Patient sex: M
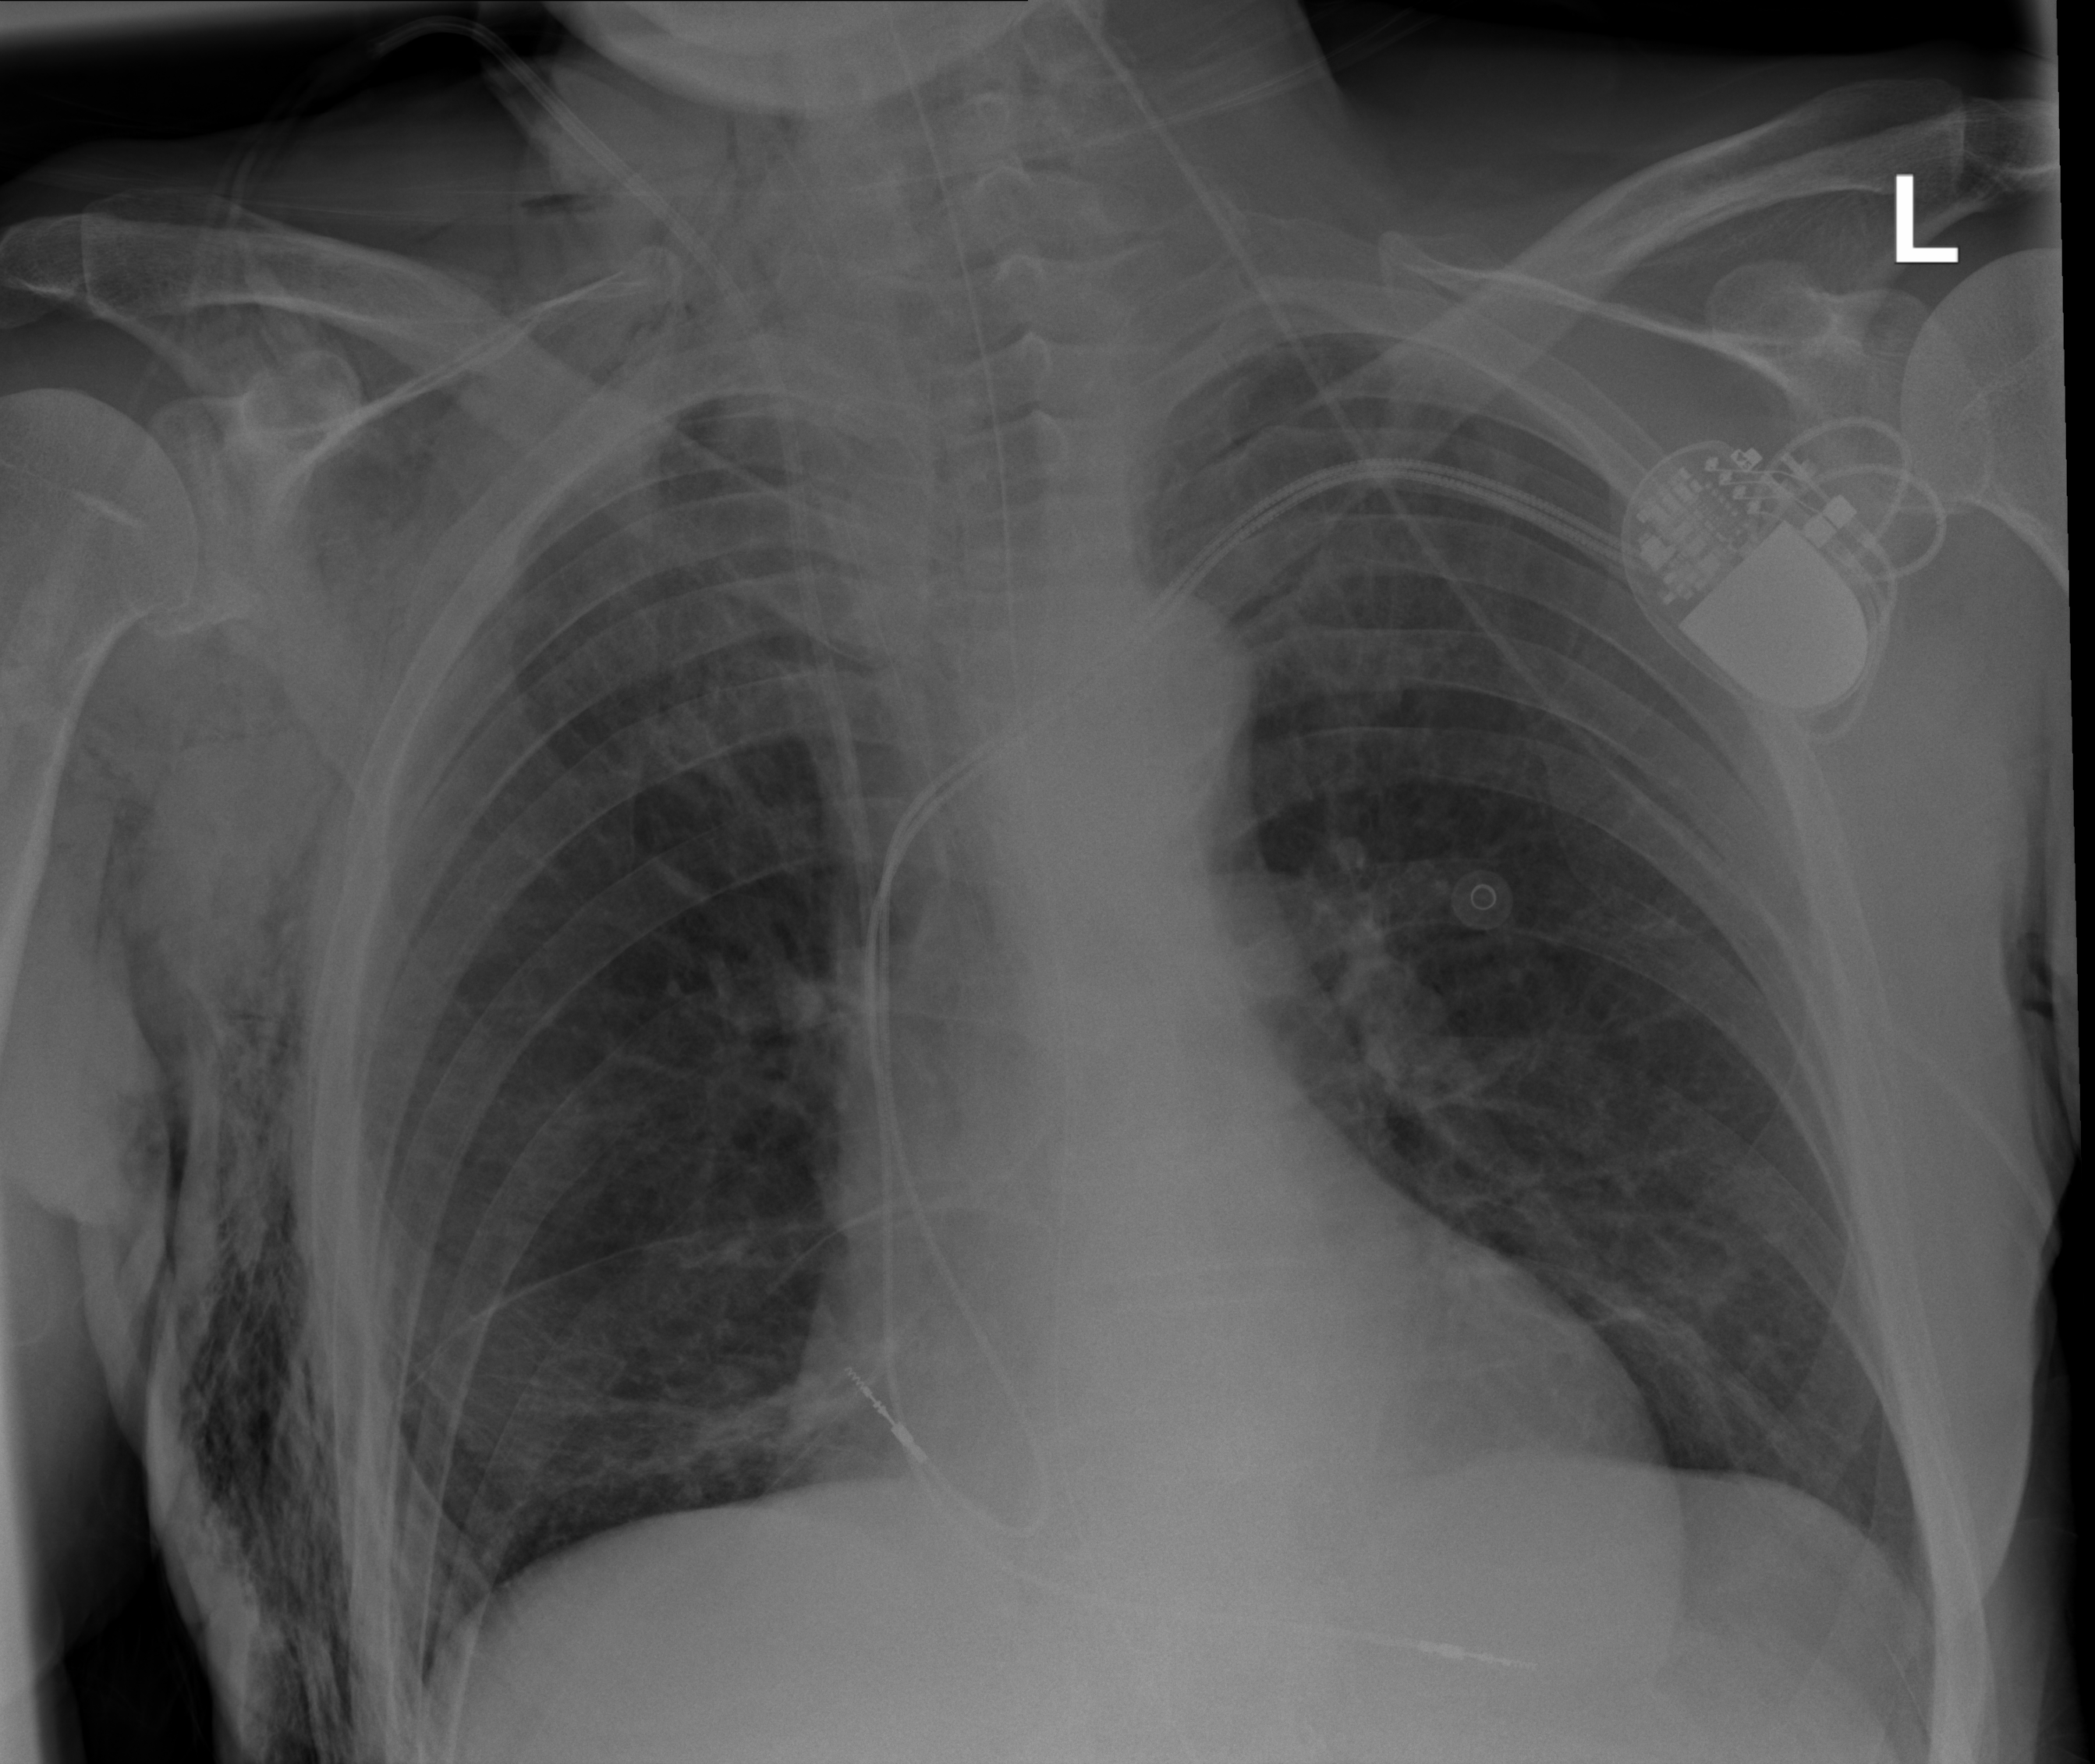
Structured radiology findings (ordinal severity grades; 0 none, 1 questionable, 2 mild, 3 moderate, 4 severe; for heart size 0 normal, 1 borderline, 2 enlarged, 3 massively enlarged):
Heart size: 0
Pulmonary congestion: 0
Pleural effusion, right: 0
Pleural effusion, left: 0
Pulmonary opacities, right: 0
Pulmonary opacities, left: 0
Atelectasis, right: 2
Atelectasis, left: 0